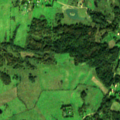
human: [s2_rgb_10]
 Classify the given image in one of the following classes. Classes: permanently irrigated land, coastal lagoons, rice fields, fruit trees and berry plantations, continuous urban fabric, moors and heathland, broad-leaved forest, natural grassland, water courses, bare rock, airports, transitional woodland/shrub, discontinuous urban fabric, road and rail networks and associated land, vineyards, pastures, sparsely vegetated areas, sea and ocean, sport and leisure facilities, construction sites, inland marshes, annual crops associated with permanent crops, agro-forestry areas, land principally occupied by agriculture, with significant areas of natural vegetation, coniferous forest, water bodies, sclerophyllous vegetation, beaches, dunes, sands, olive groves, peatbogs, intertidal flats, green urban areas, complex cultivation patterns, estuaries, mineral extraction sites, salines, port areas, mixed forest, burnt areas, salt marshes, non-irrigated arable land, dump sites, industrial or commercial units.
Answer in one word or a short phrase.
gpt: non-irrigated arable land, land principally occupied by agriculture, with significant areas of natural vegetation, broad-leaved forest, transitional woodland/shrub